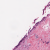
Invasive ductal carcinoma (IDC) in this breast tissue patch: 0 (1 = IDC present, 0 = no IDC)